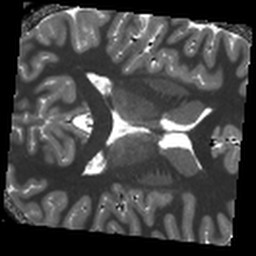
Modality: T1map
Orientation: axial
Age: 22
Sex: female